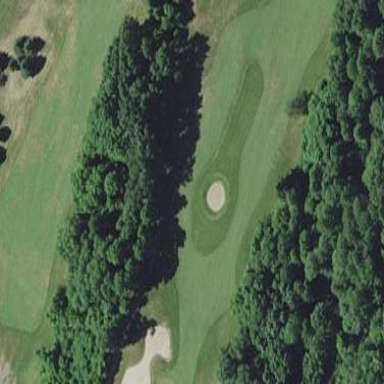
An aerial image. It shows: Grassy area designated as golf fairway.